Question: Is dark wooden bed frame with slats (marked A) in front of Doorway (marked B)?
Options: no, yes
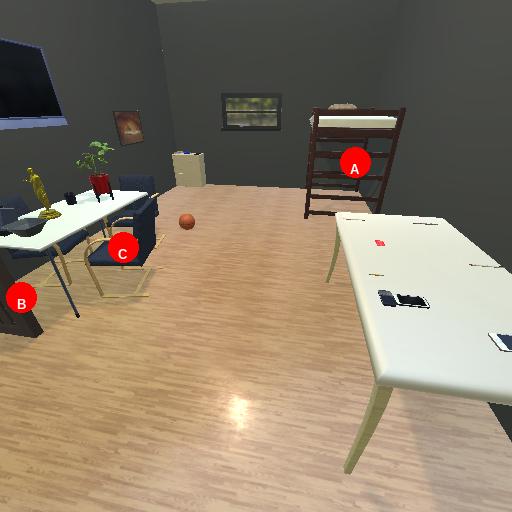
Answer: no